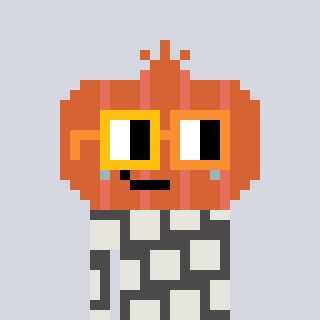
a pixel art character with square yellow and orange glasses, a onion-shaped head and a grayscale-colored body on a cool background